Question: I have a function that loops through all my sheets. Each loop has a loop inside that loops through all tables within the sheet.
I cannot figure out how to get the value of a cell that is directly above the table column headers.

'''
For Each sh In ActiveWorkbook.Worksheets
If ActiveSheet.Name <> sh.Name And Not sh.Name = "Template" Then
For Each tbl In sh.ListObjects
I need those values here
Next tbl
End If
Next sh
'''
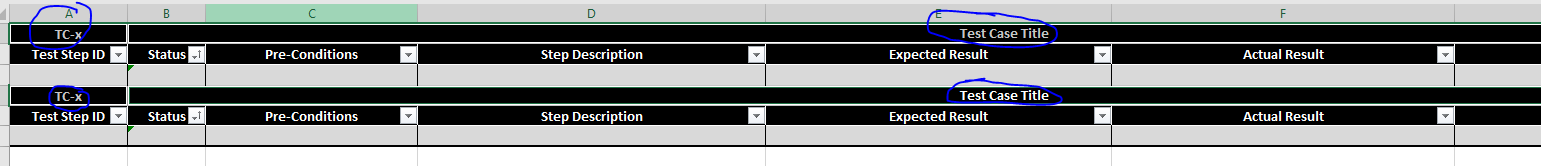
Answer: You answered your own question (almost):
'''
Option Explicit
Public Sub tblTitle()
Dim sh As Worksheet, tbl As ListObject
For Each sh In ActiveWorkbook.Worksheets
If ActiveSheet.Name <> sh.Name And Not sh.Name = "Template" Then
For Each tbl In sh.ListObjects
With tbl.Range(1, 1)
If .Row > 1 Then MsgBox .Offset(-1, 0)
End With
Next tbl
End If
Next sh
End Sub
'''
For the tables in the image bellow it will show 2 messages: "A" and "B"
<URL>